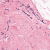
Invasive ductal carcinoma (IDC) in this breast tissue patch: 0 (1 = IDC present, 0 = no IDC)